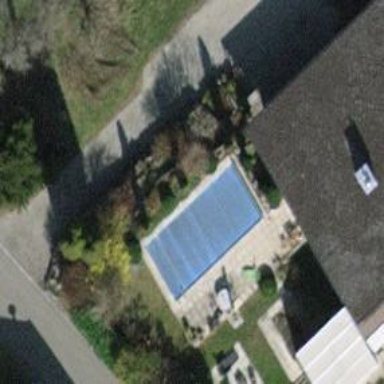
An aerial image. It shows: Swimming pool located in leisure land.